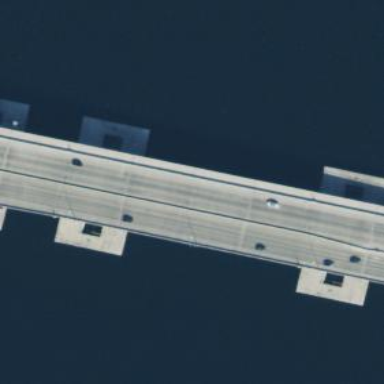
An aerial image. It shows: Floating bridge on motorway.